Field crop: maize
Growth stage: 2
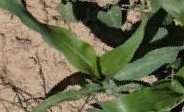
Species: maize